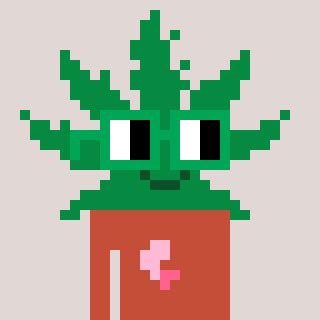
a pixel art character with square green glasses, a weed-shaped head and a rust-colored body on a warm background